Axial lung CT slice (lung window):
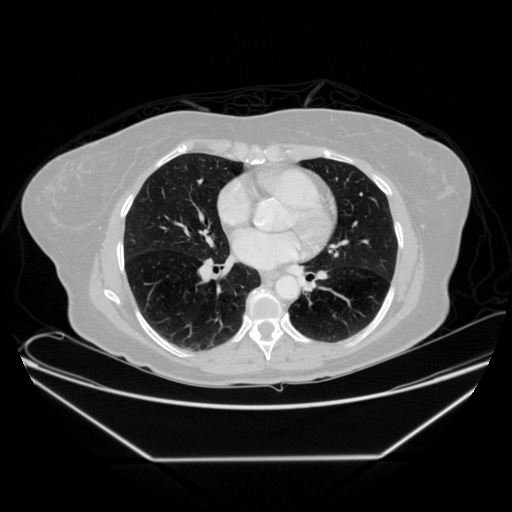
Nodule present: no